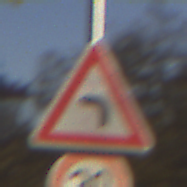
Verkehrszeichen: KurveLinks
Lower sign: Geschwindigkeit30
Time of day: SunriseSunset
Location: Outdoor (Urban)
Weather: PartlyCloudy
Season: Autumn
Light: Natural